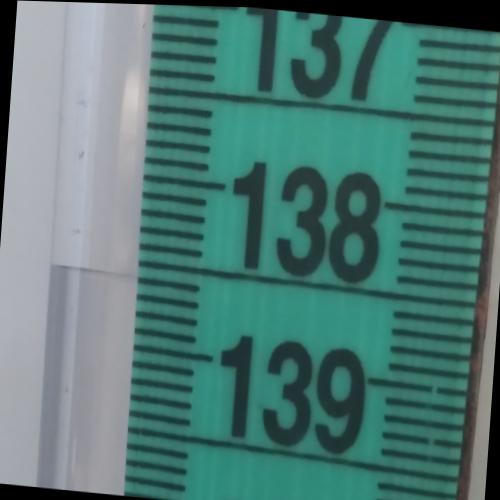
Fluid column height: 138.6 cm